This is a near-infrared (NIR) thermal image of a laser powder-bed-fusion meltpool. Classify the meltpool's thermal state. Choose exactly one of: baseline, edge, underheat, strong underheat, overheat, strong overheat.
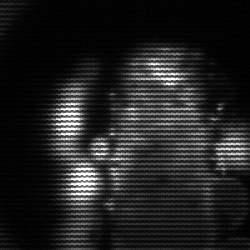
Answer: strong underheat